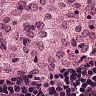
Metastatic tissue present: no